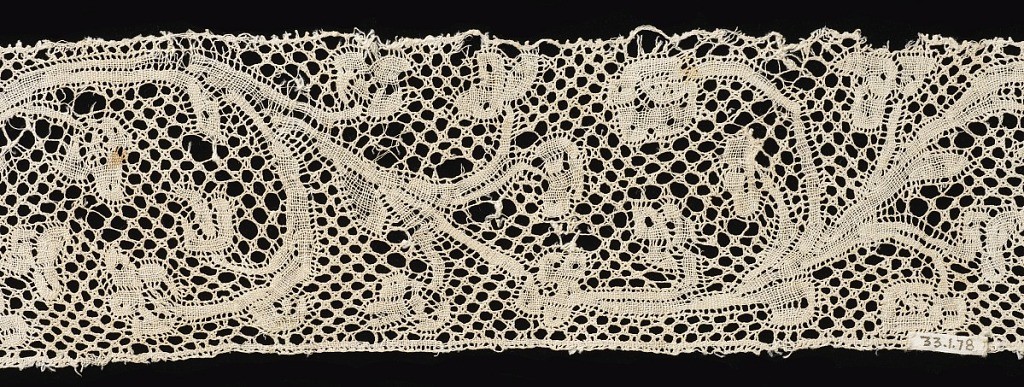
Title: Border
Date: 18th century
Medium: linen Technique: bobbin lace, Binche style with Binche ground
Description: Loosely woven scroll pattern. Flemish ground.